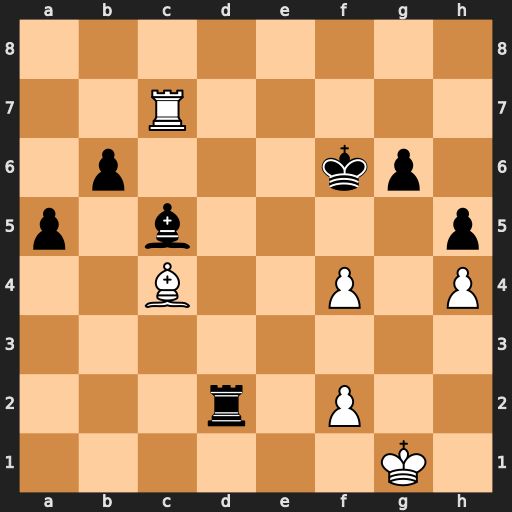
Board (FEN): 8/2R5/1p3kp1/p1b4p/2B2P1P/8/3r1P2/6K1
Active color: w
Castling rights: -
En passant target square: -
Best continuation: Rf7#